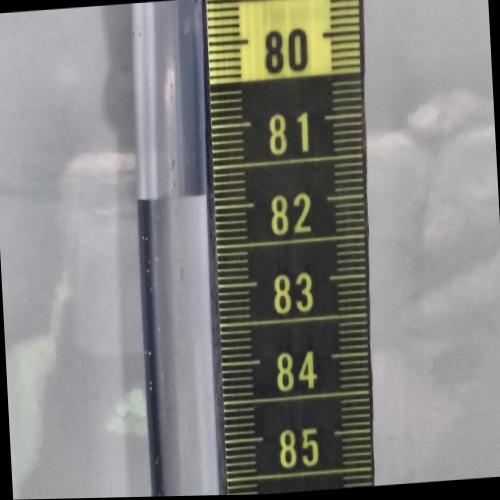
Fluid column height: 81.8 cm